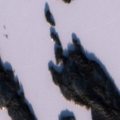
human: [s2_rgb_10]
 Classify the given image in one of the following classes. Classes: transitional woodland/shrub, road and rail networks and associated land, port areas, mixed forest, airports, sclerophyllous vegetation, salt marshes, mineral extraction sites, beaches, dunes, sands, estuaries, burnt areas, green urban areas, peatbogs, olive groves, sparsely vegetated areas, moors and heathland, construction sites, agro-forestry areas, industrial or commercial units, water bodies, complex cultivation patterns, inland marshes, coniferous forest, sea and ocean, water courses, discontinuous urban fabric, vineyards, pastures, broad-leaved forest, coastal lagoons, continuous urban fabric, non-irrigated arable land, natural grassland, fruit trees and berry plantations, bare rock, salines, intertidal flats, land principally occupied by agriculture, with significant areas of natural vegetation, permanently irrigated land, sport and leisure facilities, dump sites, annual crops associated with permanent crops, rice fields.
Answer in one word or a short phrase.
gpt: mixed forest, water bodies